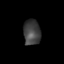
Tissue: skin
Cell type: Epithelial cells
Senescence score: 0.2781
Nuclear area (px): 427
Mean DAPI intensity: 64.501